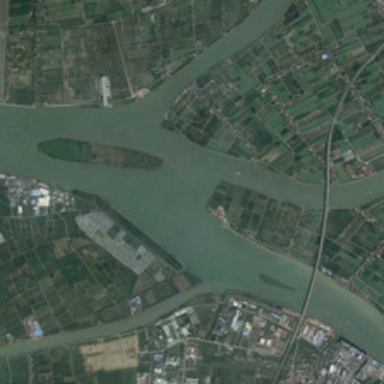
Many pieces of farmlands are in two sides of a river with three branches .